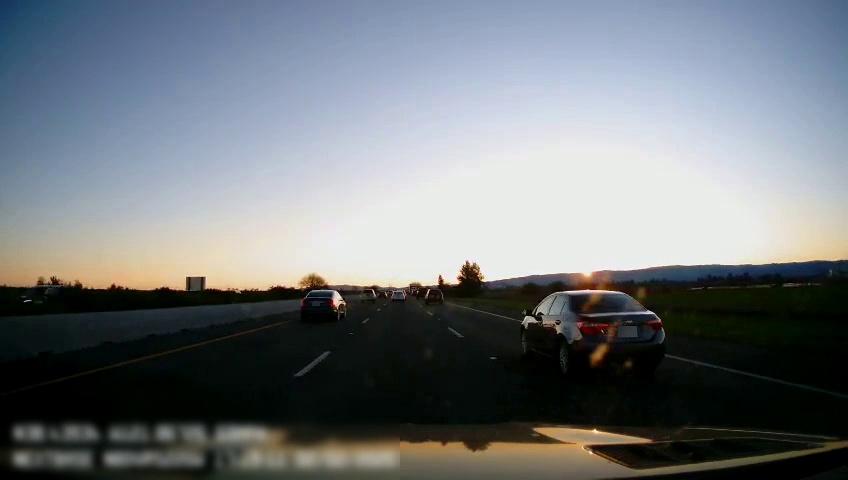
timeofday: Dusk/Dawn/Twilight
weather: Sunny
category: Drivable Space
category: Vehicles | SUV
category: Vehicles | Truck
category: Vehicles | Truck
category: Vehicles | SUV
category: Vehicles | Car
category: Vehicles | Car
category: Vehicles | SUV
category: Vehicles | Car
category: Vehicles | Car
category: Lanes | Current Lane
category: Lanes | Alternate Lane
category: Lanes | Alternate Lane
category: Lanes | Alternate Lane